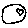
Label: smiley face